Question: This is my problem. When i click in the start button this message will be coming. I can't start my project.
Here is the print screen about the error:

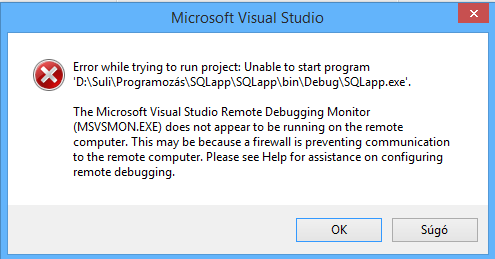
Answer: Try these links, and see if it can help
<URL>
<URL>
<URL>
<URL>
I hopes it might help you